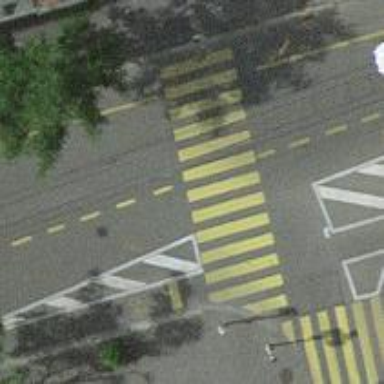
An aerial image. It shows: Crossing with traffic signals.